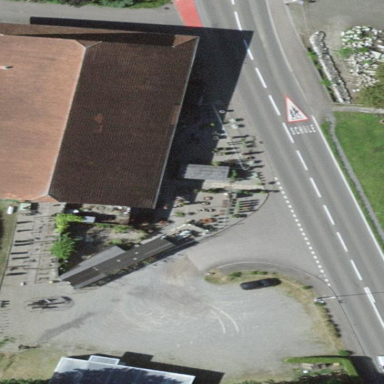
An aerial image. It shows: Retail building.